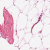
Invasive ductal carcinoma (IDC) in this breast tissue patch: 0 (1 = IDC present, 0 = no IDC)